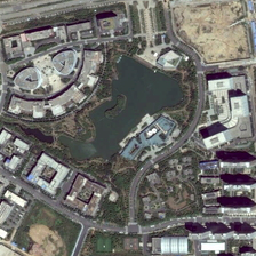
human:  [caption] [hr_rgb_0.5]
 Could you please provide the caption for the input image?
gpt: at the corner of a cross the resort is built around a lake.

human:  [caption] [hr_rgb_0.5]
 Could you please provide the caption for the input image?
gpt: some buildings are around an irregular pond and many green plants in a resort area .

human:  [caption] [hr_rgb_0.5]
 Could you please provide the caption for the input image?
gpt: buildings and roads are situated around the deep green pond in this resort .

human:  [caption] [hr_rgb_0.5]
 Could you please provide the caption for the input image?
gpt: At the corner of a crossroads, the resort is built around a lake.

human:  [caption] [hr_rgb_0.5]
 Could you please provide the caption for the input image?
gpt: At the corner of the cross the resort is built around the lake.